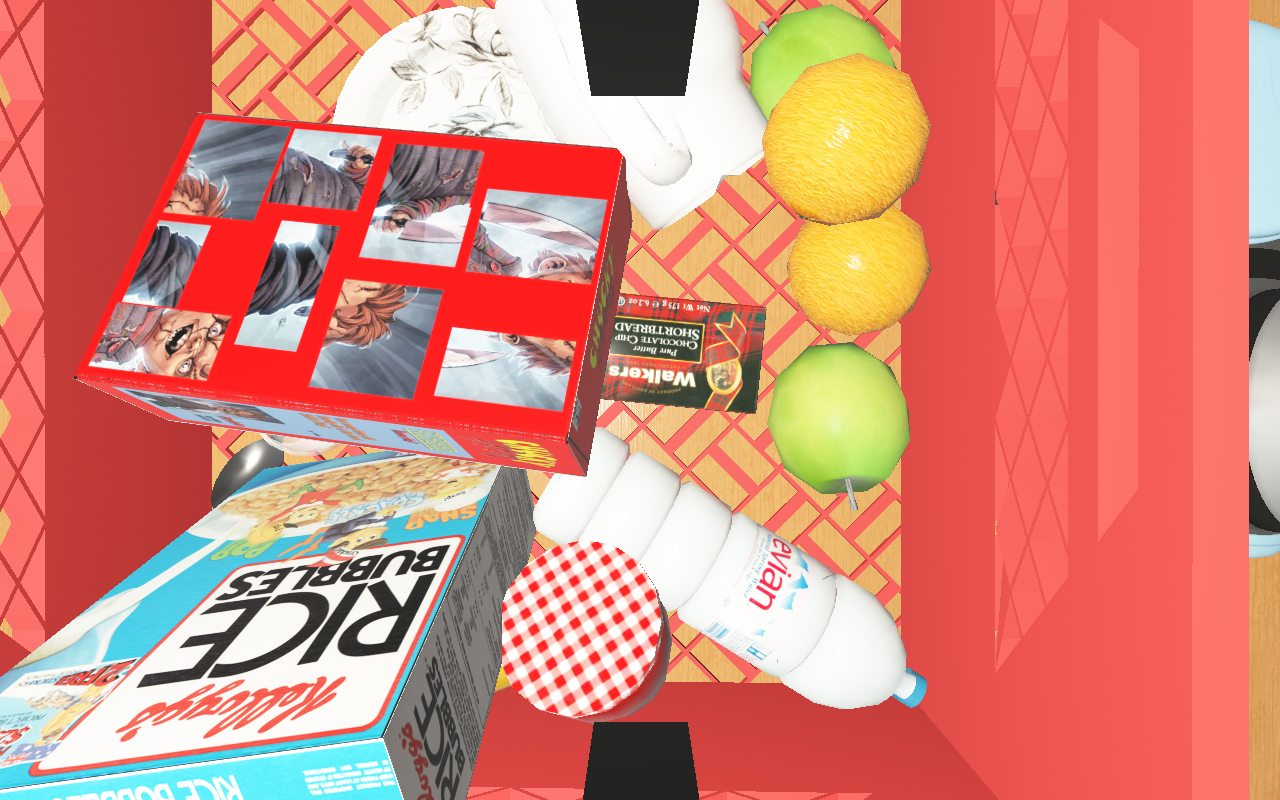
Objects in the scene:
carafe
water bottle
apple
orange
orange
glass
honey jar
cereal box
cereal box